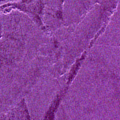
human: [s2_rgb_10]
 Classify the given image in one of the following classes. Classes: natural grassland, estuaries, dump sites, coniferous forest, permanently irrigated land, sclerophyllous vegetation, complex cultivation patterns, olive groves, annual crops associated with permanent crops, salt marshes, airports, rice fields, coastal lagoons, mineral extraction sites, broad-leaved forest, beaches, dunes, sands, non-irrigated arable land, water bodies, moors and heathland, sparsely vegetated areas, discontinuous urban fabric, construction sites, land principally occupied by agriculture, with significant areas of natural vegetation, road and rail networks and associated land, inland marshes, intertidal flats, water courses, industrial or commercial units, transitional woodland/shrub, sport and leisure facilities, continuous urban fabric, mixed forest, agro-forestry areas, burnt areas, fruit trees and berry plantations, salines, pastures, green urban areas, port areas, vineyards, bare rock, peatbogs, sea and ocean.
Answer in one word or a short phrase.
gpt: sea and ocean